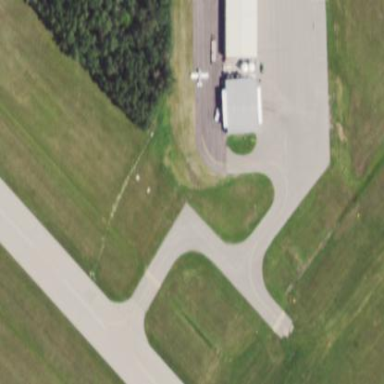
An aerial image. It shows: Apron at the airport.